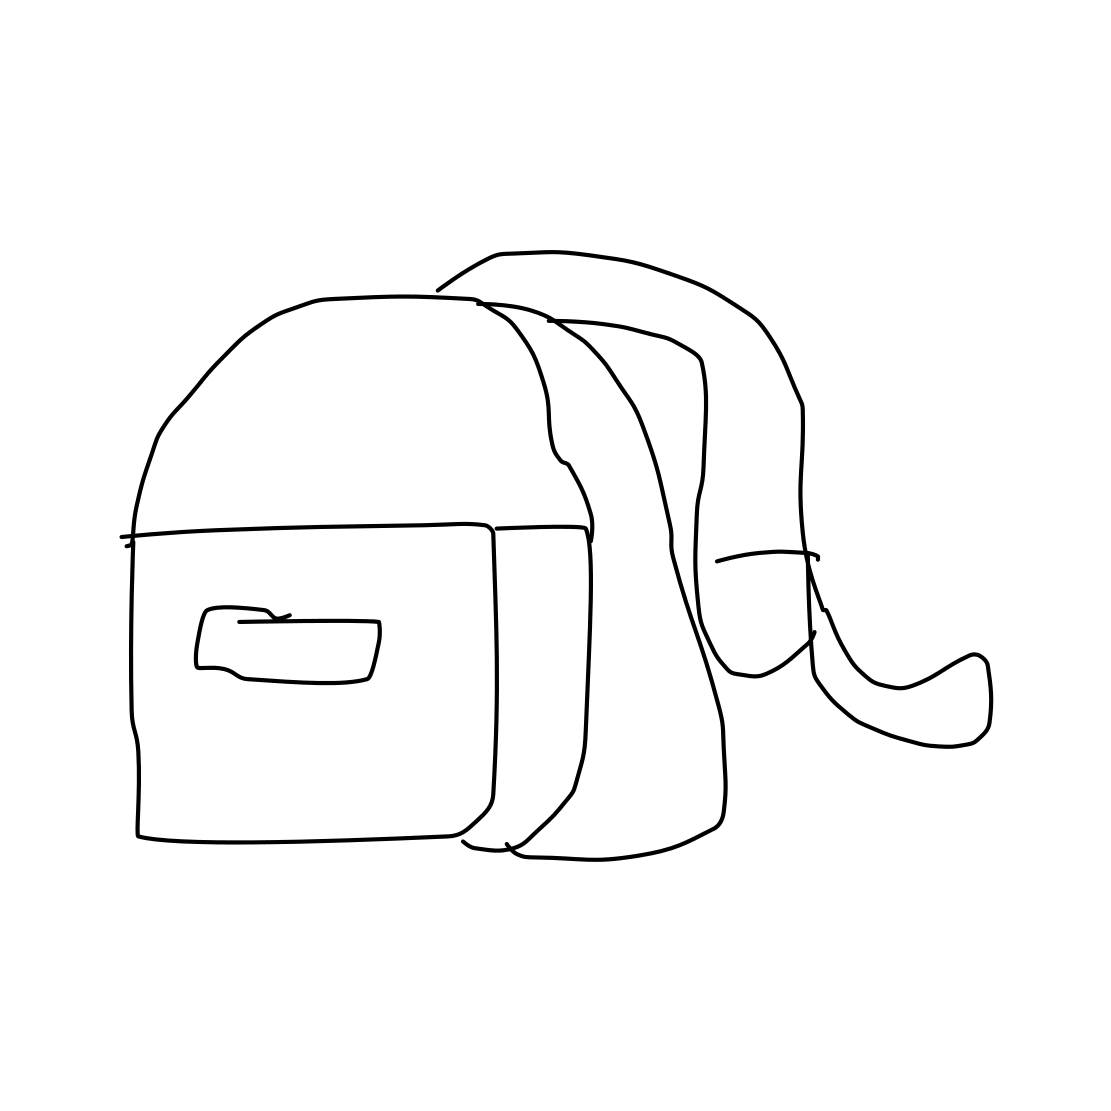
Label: backpack